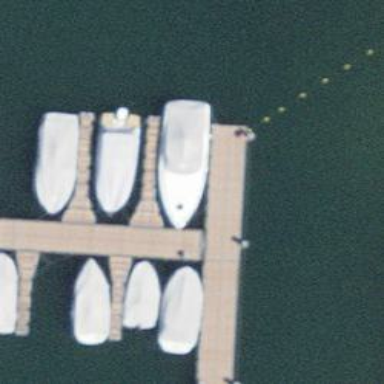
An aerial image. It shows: Pier with mooring facilities.